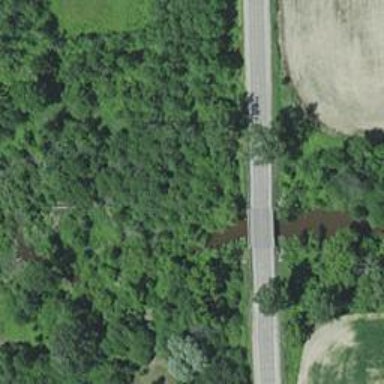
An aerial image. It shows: Unclassified road.